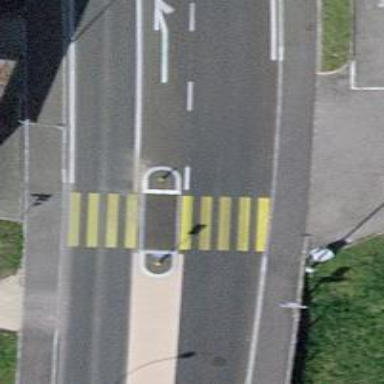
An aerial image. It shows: Uncontrolled zebra crossing with pedestrian island.